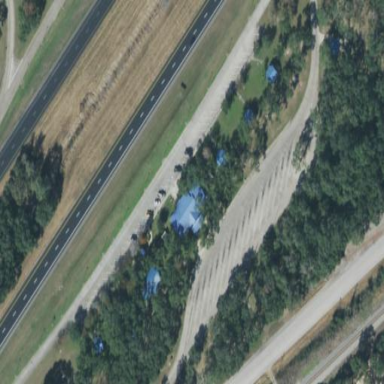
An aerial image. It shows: Rest area on the road with picnic tables.